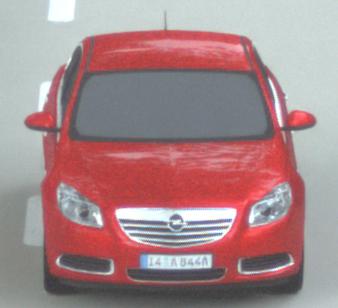
Make: Opel
Model: Insignia 1.6
Detailed model: Insignia (A) Notch Back
Model produced from: 2008/11
Model produced until: 2008/12
Doors: 4
Color: red
Road condition: dry road
Daytime: morning or afternoon
Contrast: low contrast